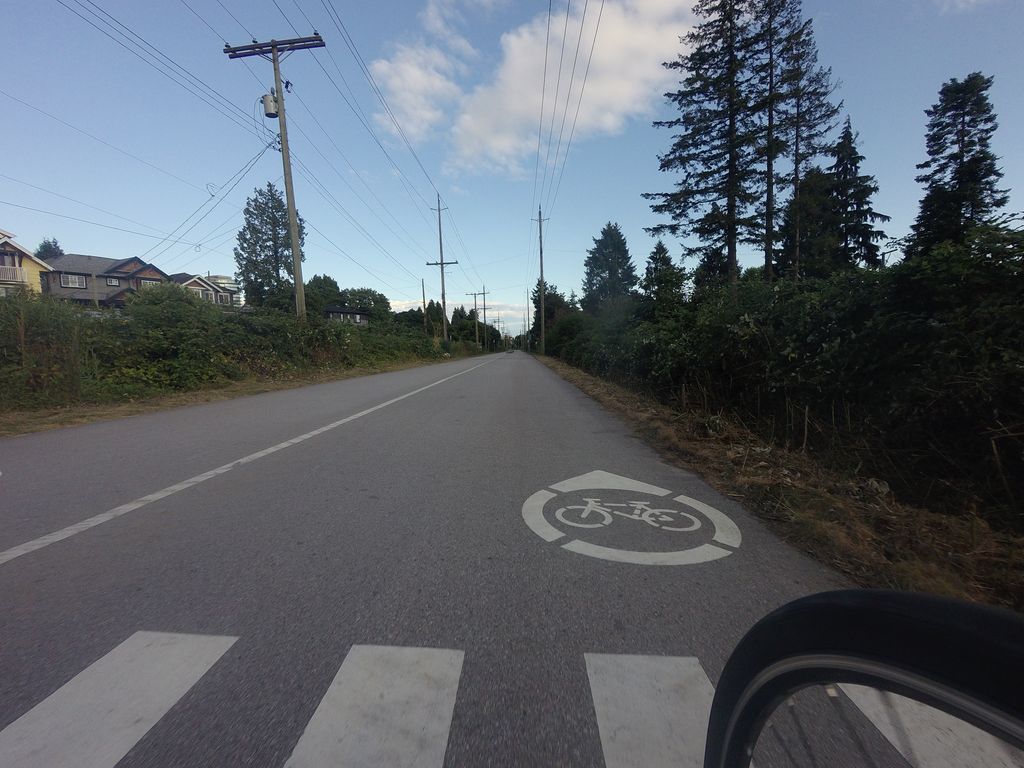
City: vancouver